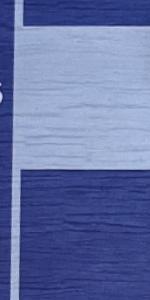
Label: Empty